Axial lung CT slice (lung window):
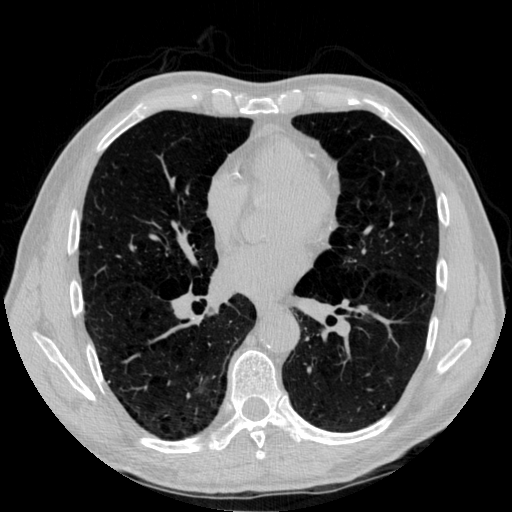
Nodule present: no